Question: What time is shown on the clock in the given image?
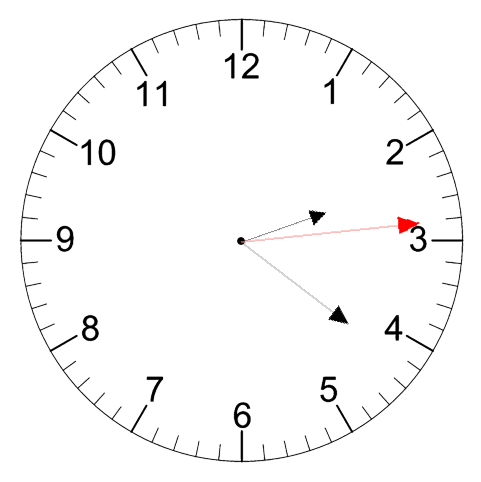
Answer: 02:21:14